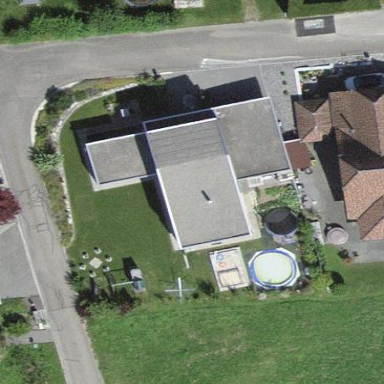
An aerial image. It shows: Flat-roofed house.